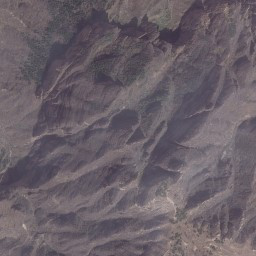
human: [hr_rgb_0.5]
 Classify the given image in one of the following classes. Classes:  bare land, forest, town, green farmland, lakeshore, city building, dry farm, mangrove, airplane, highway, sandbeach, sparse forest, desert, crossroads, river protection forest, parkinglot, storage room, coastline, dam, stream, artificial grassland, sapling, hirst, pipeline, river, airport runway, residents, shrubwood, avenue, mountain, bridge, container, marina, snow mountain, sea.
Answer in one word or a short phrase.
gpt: mountain